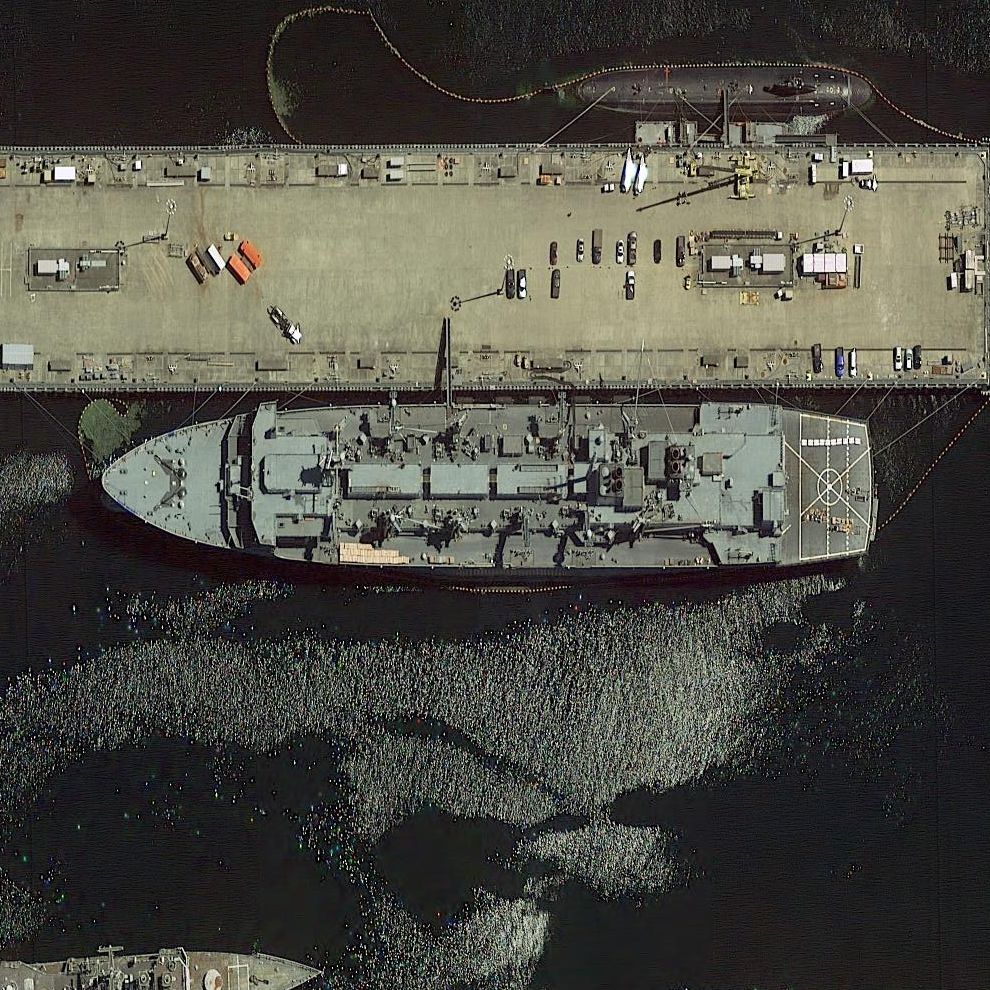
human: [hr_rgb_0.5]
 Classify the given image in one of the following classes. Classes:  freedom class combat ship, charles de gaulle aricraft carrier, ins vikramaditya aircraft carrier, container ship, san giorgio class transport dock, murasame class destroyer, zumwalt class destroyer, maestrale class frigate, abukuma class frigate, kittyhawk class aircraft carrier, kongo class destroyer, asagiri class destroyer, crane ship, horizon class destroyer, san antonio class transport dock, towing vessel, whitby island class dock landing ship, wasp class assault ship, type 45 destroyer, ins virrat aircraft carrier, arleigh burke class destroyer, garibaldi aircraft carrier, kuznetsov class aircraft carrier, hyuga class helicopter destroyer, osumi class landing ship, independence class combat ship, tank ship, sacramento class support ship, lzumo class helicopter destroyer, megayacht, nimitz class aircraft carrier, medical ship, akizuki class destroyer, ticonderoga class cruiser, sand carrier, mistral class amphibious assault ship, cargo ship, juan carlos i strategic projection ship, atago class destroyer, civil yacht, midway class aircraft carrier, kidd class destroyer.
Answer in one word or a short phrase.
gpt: Sacramento class support ship